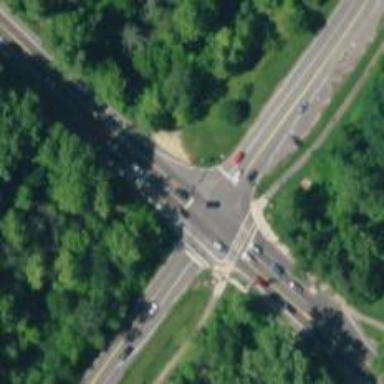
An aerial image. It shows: Crossing on the road.